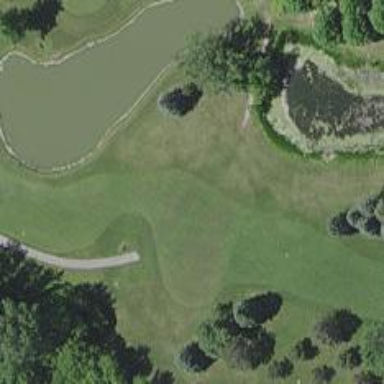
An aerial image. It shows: Golf hole.